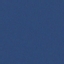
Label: SeaLake